Question: I want the html button to look like the image below. Is there way to change its layout without using any html element?
In the normal button, there is only one text node, but in this case there are two text nodes.

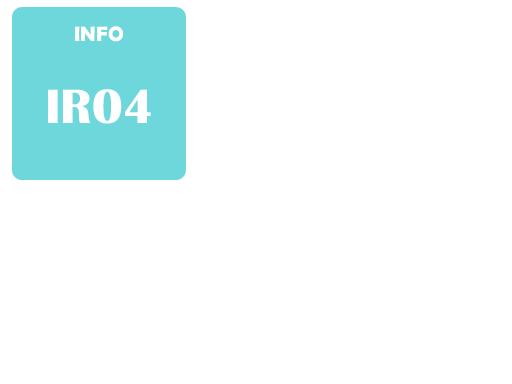
Answer: Not quite sure with statement "without using any html element", but you can just styling it using css(anything you want), see below:
'''
.myButton {
width: 150px;
height: 120px;
border-radius: 5px;
-webkit-border-radius: 5px;
-moz-border-radius: 5px;
background-color: #6ED7DB;
color: #fff;
border: 1px solid #fff;
font-weight: bold;
font-size: 2em;
padding: 10px;
}
'''
'''
<button class="myButton">INFO
<br/>IRO4</button>
'''
<URL>